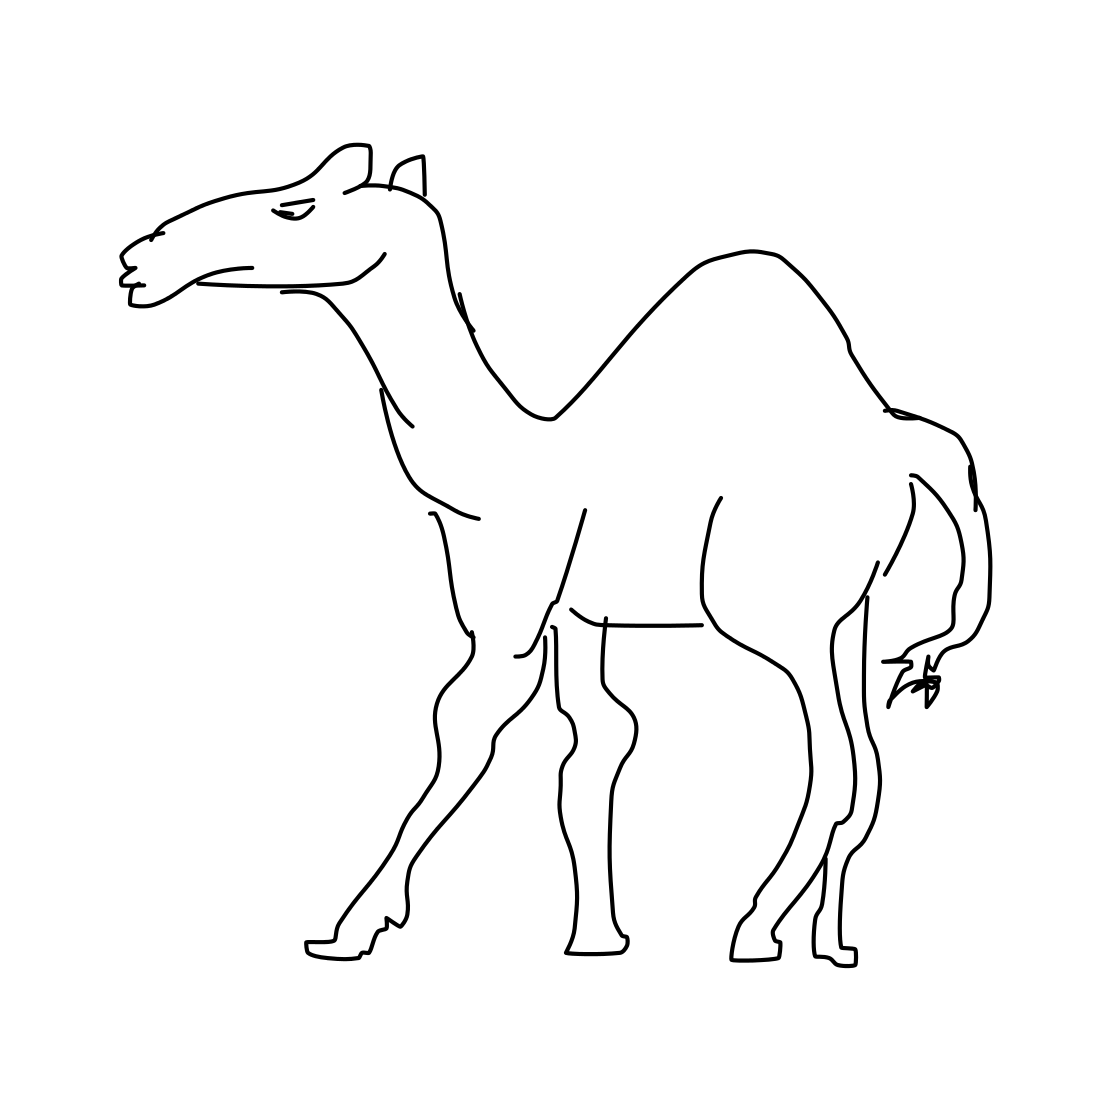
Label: camel